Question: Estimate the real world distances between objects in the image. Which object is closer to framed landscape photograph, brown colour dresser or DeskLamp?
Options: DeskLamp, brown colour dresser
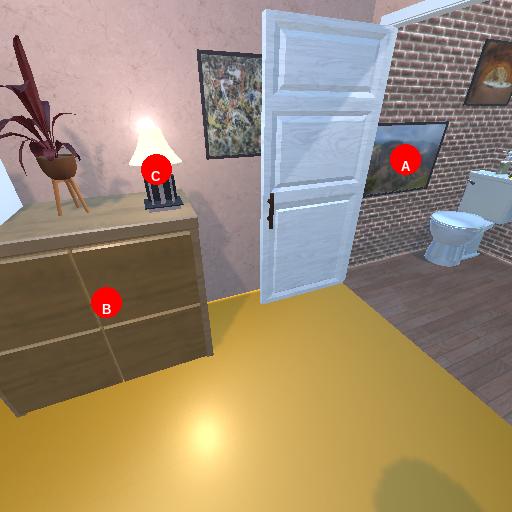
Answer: DeskLamp